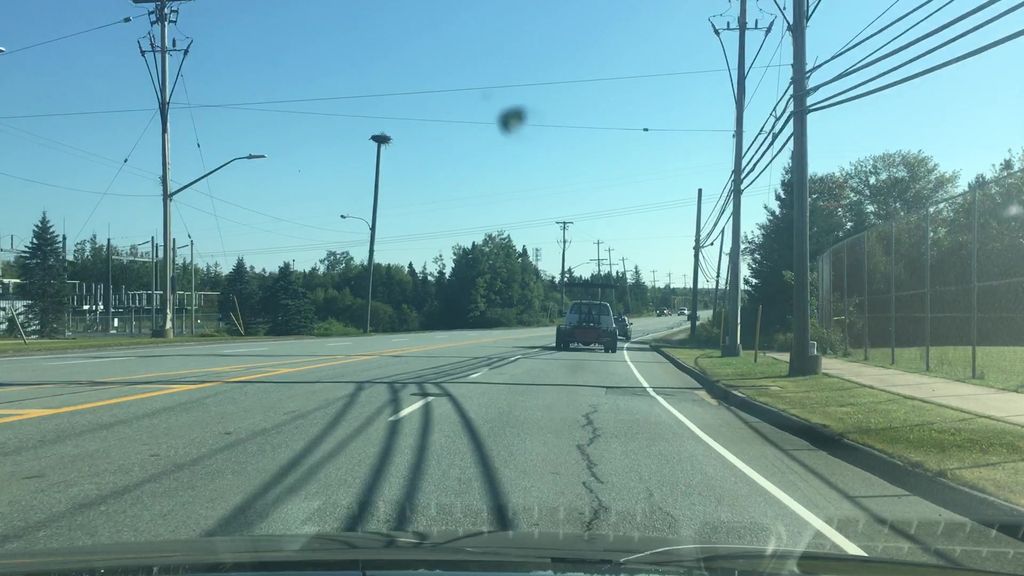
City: halifax